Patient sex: M
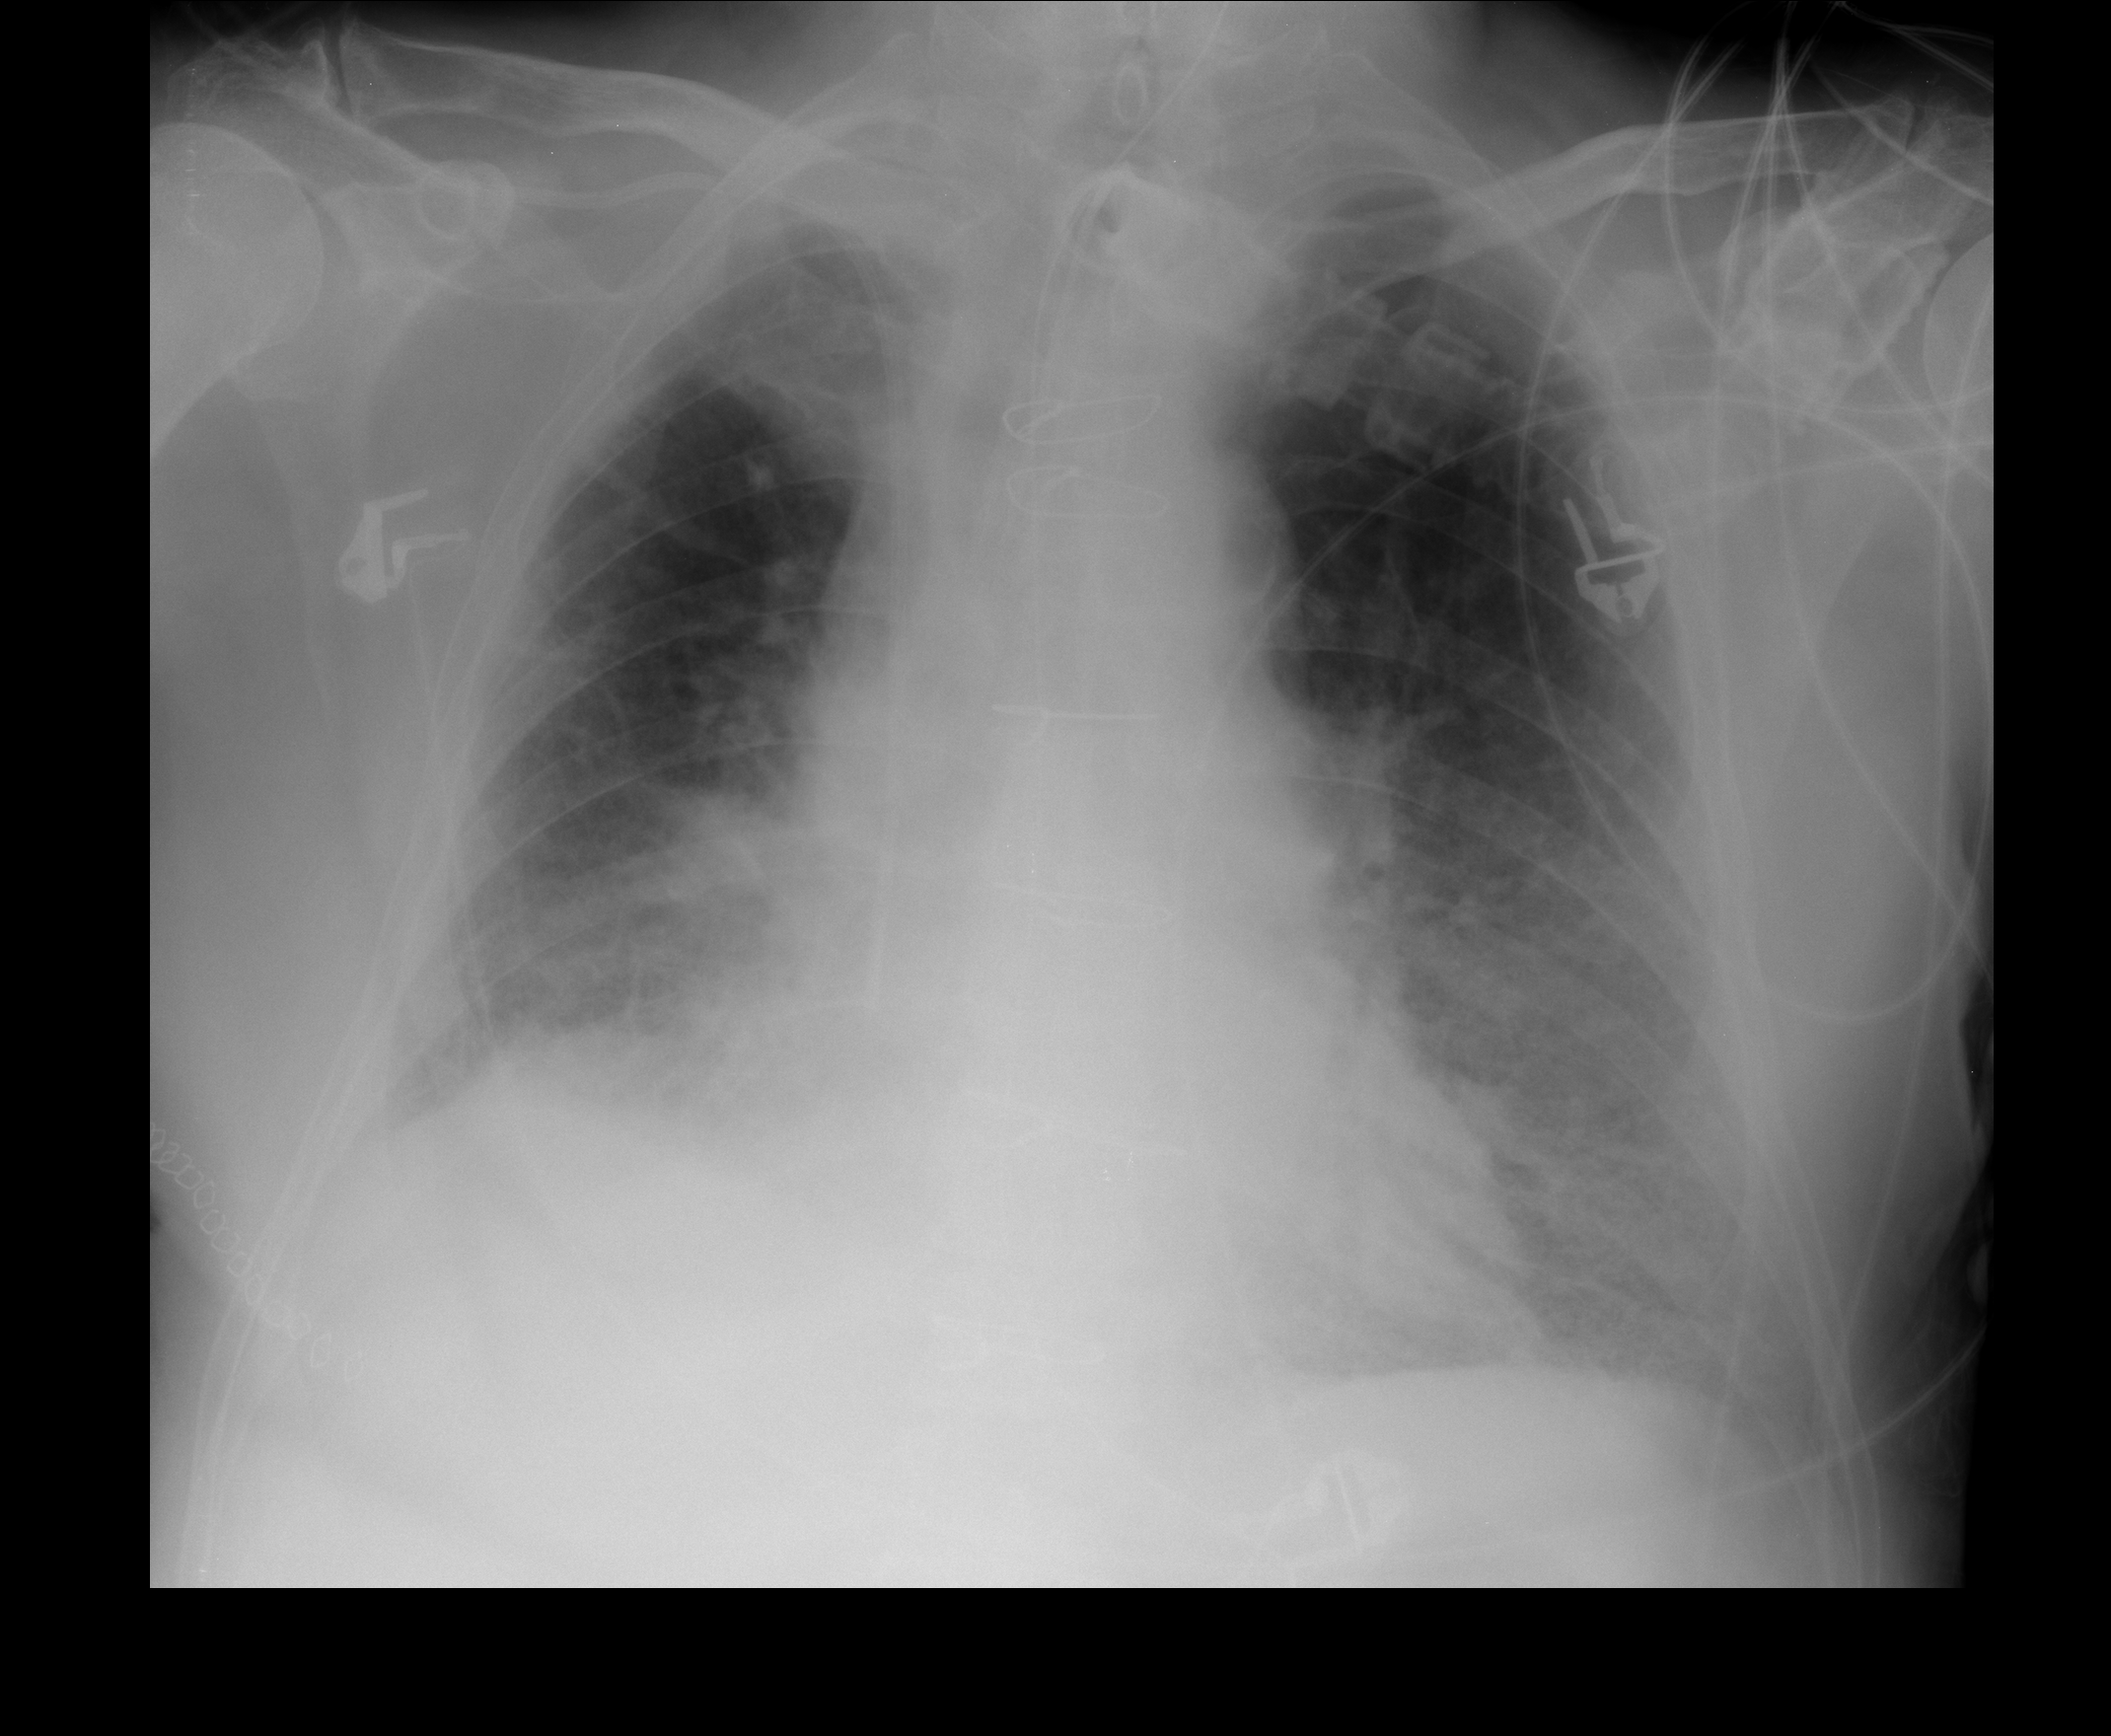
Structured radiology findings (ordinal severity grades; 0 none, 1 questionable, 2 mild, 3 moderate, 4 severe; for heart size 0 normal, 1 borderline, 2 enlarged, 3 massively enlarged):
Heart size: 0
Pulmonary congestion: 2
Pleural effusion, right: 2
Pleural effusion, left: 2
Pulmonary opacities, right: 3
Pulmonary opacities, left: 3
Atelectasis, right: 2
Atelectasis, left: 2